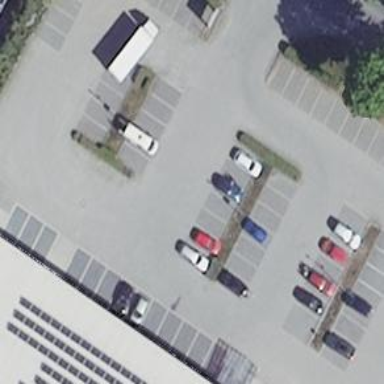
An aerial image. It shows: Parking area with surface.